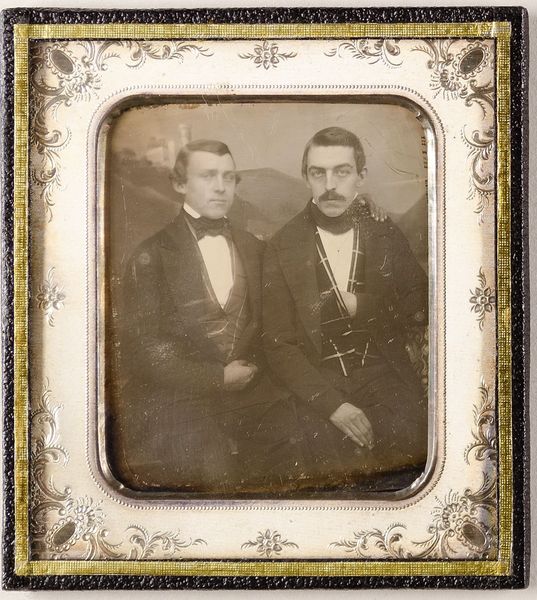
Titel: Die Brüder Zwanziger, von denen der eine (l.) Obergärtner am Botanischen Garten in Hamburg war
Standort: Hamburg
Institution: Museum für Kunst und Gewerbe Hamburg
Schlagwörter: mann, portrait, figur, foto, fotografie, photographie, doppelbildnis, doppelportrait, photo, bruder, lichtbild, daguerreotypie, bildwerke, angewandte und bildende kunst, hessische systematik, porträt, porträtfotografie, porträtphotographie, hüftbild, doppelporträt, brüder